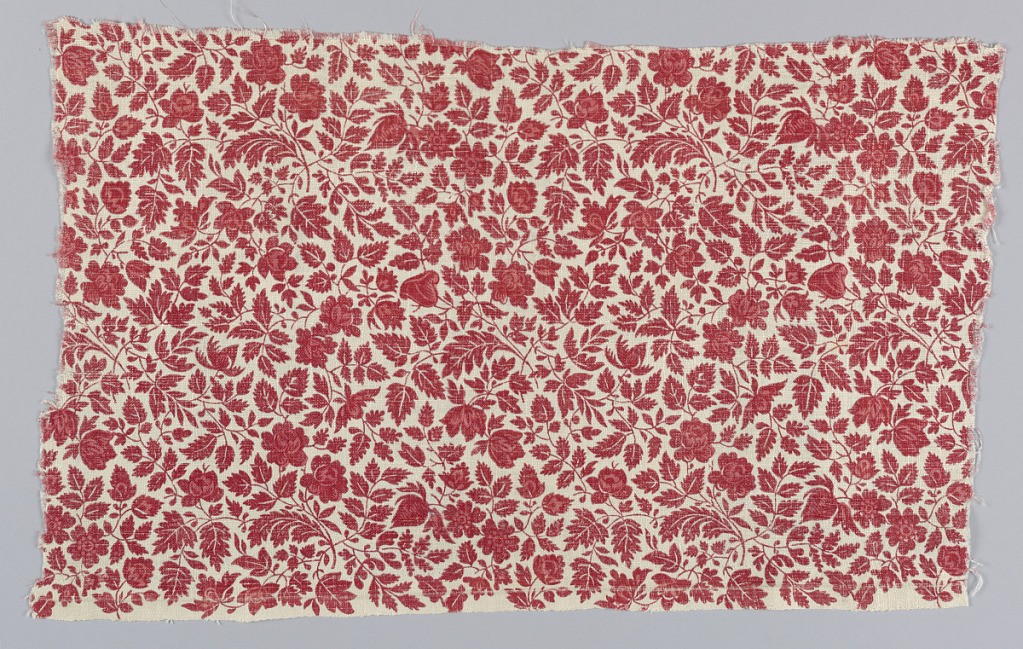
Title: Fragment
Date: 18th century
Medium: linen Technique: block printed on plain weave
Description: Fragment printed in red on white with a design of an allover floral vine.